Question: I surfed a lot and a lot, many have same problem. no answer have solved my problem , this <URL> is the closest one.it's answer didn't help me. I can't comment over answer to get more details. I need 10 more reputation to do that. I'm using appserv I've changed the setting required in php.ini
'''
extension=php_pdo.dll
extension=php_pdo_firebird.dll
extension=php_pdo_mssql.dll
extension=php_pdo_mysql.dll
extension=php_pdo_oci.dll
extension=php_pdo_oci8.dll
extension=php_pdo_odbc.dll
extension=php_pdo_pgsql.dll
extension=php_pdo_sqlite.dll
'''
and phpinfo() still showing only this:

I still have same error:
"could not find driver"
I wanna add the pdo for mysql as well.
what the right, complete and simple way to make it works?
I made this <URL> too.
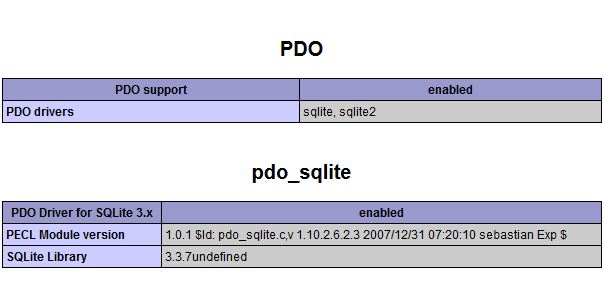
Answer: after a day of research, I found my problem!
this may be useful for new developers:
it works for me using 'Appserv 2.5.10' on Windows 8:
1. first make sure that you edit the right php.ini file. Do that by going to view the phpinfo(), search for Configuration File (php.ini) Path in the info page, you will find the directory that you need to configure the file in
2. after Editing the php.ini file, save the changes and restart your device
at first i didn't now how to restart the Apache, i thought it might be a 'cmd' command or clicking a patch file. but it raises errors for me when i used 'apache_start.bat' patch. restarting the PC will do fine!